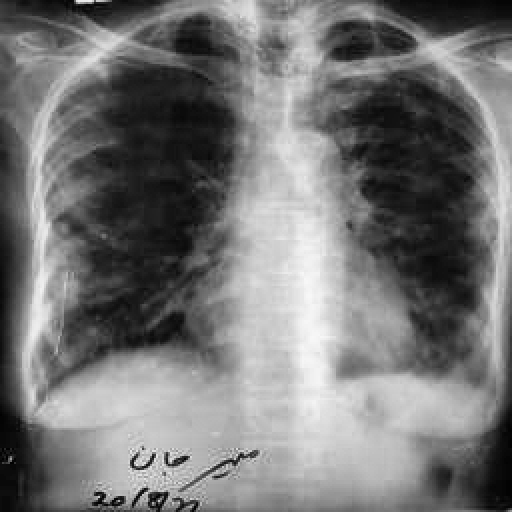
Finding: TUBERCULOSIS